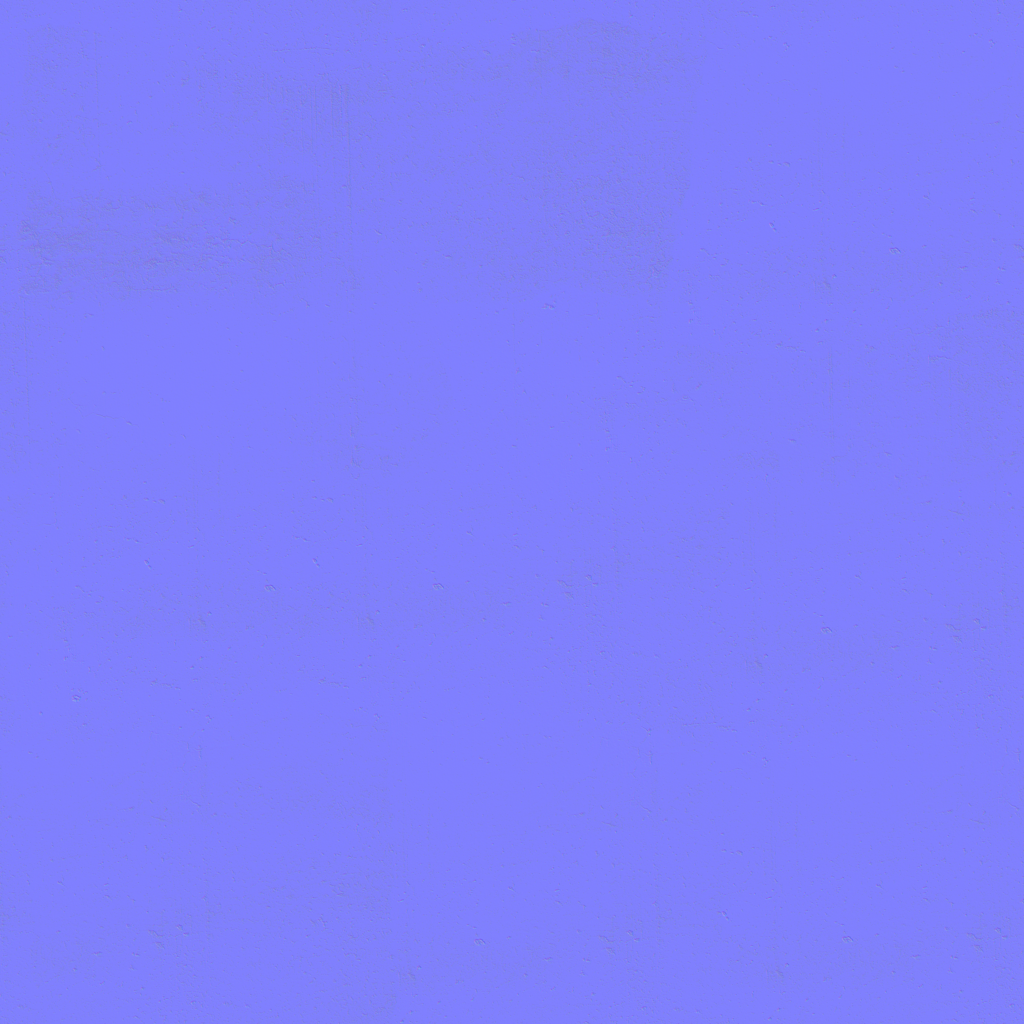
Texture map type: NormalGL